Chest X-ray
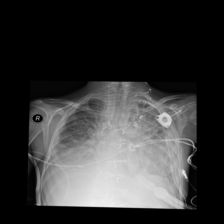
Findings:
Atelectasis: negative
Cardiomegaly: negative
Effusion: positive
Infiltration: negative
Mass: negative
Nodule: negative
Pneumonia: negative
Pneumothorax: negative
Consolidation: positive
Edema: negative
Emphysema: negative
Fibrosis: negative
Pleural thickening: negative
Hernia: negative